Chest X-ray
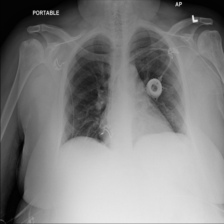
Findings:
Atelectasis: negative
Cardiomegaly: negative
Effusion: negative
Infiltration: negative
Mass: negative
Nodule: negative
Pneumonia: negative
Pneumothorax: negative
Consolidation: negative
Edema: negative
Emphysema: negative
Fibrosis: negative
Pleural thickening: negative
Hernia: negative